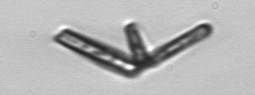
Label: Thalassionema